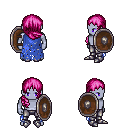
a pixel art fantasy rpg character, male body template, dark elf, purple skin, blue tattered cape, metal pants, pink right-swept hairstyle, metal boots, shield, four views (front, back, left, right), 2x2 character sprite sheet, small pixel art, hard edges, no anti-aliasing